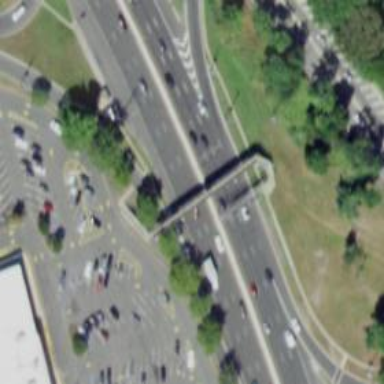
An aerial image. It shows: Trunk link highway with asphalt surface.